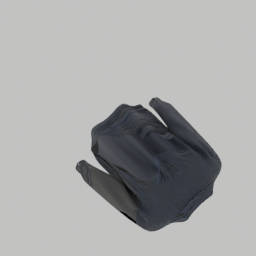
Label: people